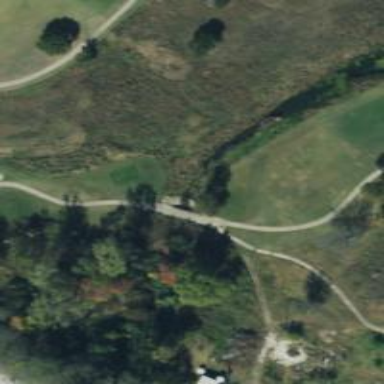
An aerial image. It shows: Path on bridge over golf course.